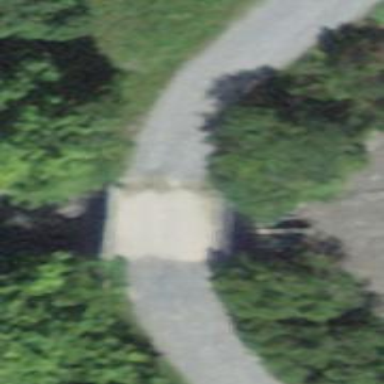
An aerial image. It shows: Concrete track with bridge designed for downhill skiing.